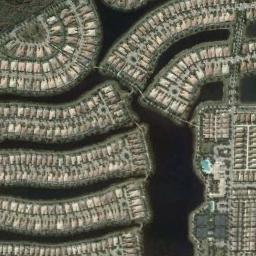
Label: residential